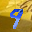
Label: 9